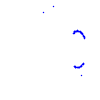
Particle: proton